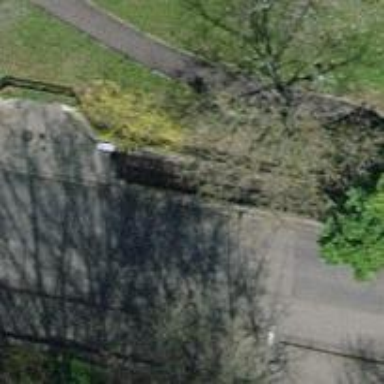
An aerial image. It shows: Urban tree adds touch of nature to the surroundings.